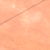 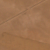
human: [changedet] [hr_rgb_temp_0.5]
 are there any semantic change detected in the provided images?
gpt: No difference in this area.